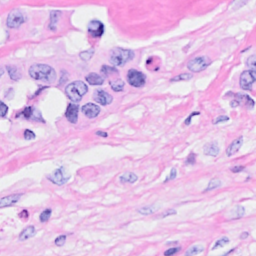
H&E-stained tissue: Breast